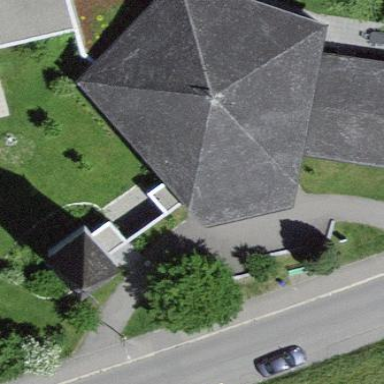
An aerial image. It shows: Church which is place of worship.